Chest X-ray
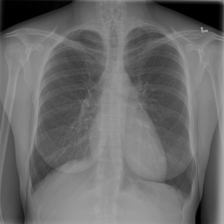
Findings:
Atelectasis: negative
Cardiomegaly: negative
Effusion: negative
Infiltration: positive
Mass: negative
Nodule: negative
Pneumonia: negative
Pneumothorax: negative
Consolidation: negative
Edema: negative
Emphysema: negative
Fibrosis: negative
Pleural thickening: negative
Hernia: negative